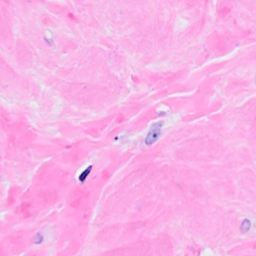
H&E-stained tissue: Breast